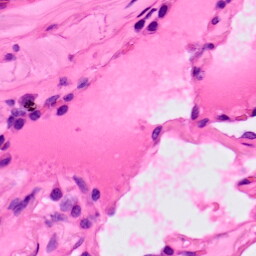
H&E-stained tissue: Lung